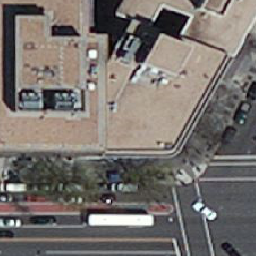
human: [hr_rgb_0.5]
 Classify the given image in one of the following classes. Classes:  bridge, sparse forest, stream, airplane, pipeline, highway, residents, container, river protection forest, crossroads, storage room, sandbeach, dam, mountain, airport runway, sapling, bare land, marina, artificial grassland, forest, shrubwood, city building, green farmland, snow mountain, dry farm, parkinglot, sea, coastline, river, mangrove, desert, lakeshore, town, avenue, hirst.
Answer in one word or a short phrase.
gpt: city building